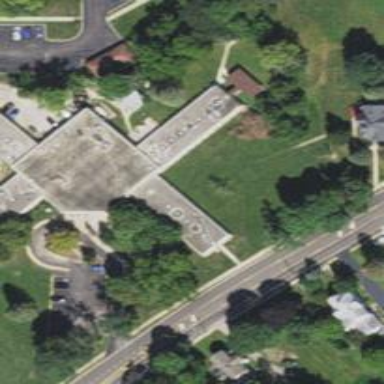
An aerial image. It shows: Commercial building that serves as nursing home.